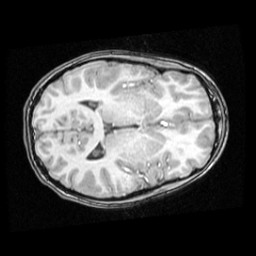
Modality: T1w
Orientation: axial
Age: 13
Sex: male
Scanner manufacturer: ge
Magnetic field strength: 1.5 T
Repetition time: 0.03333 s
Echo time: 0.008 s